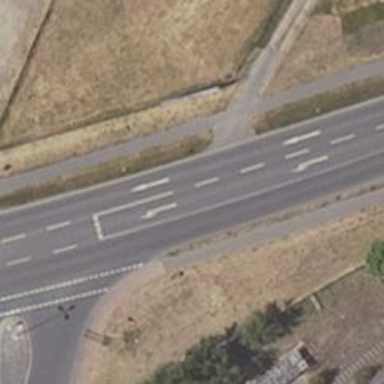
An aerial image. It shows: Primary highway with asphalt surface. There are sidewalks on both sides and separate cycle track.